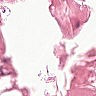
Metastatic tissue present: no